Interaction volume radius: 5 \u00c5
Interaction volume height: 35 \u00c5
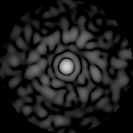
Disorder parameter: 0.8094